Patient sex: F
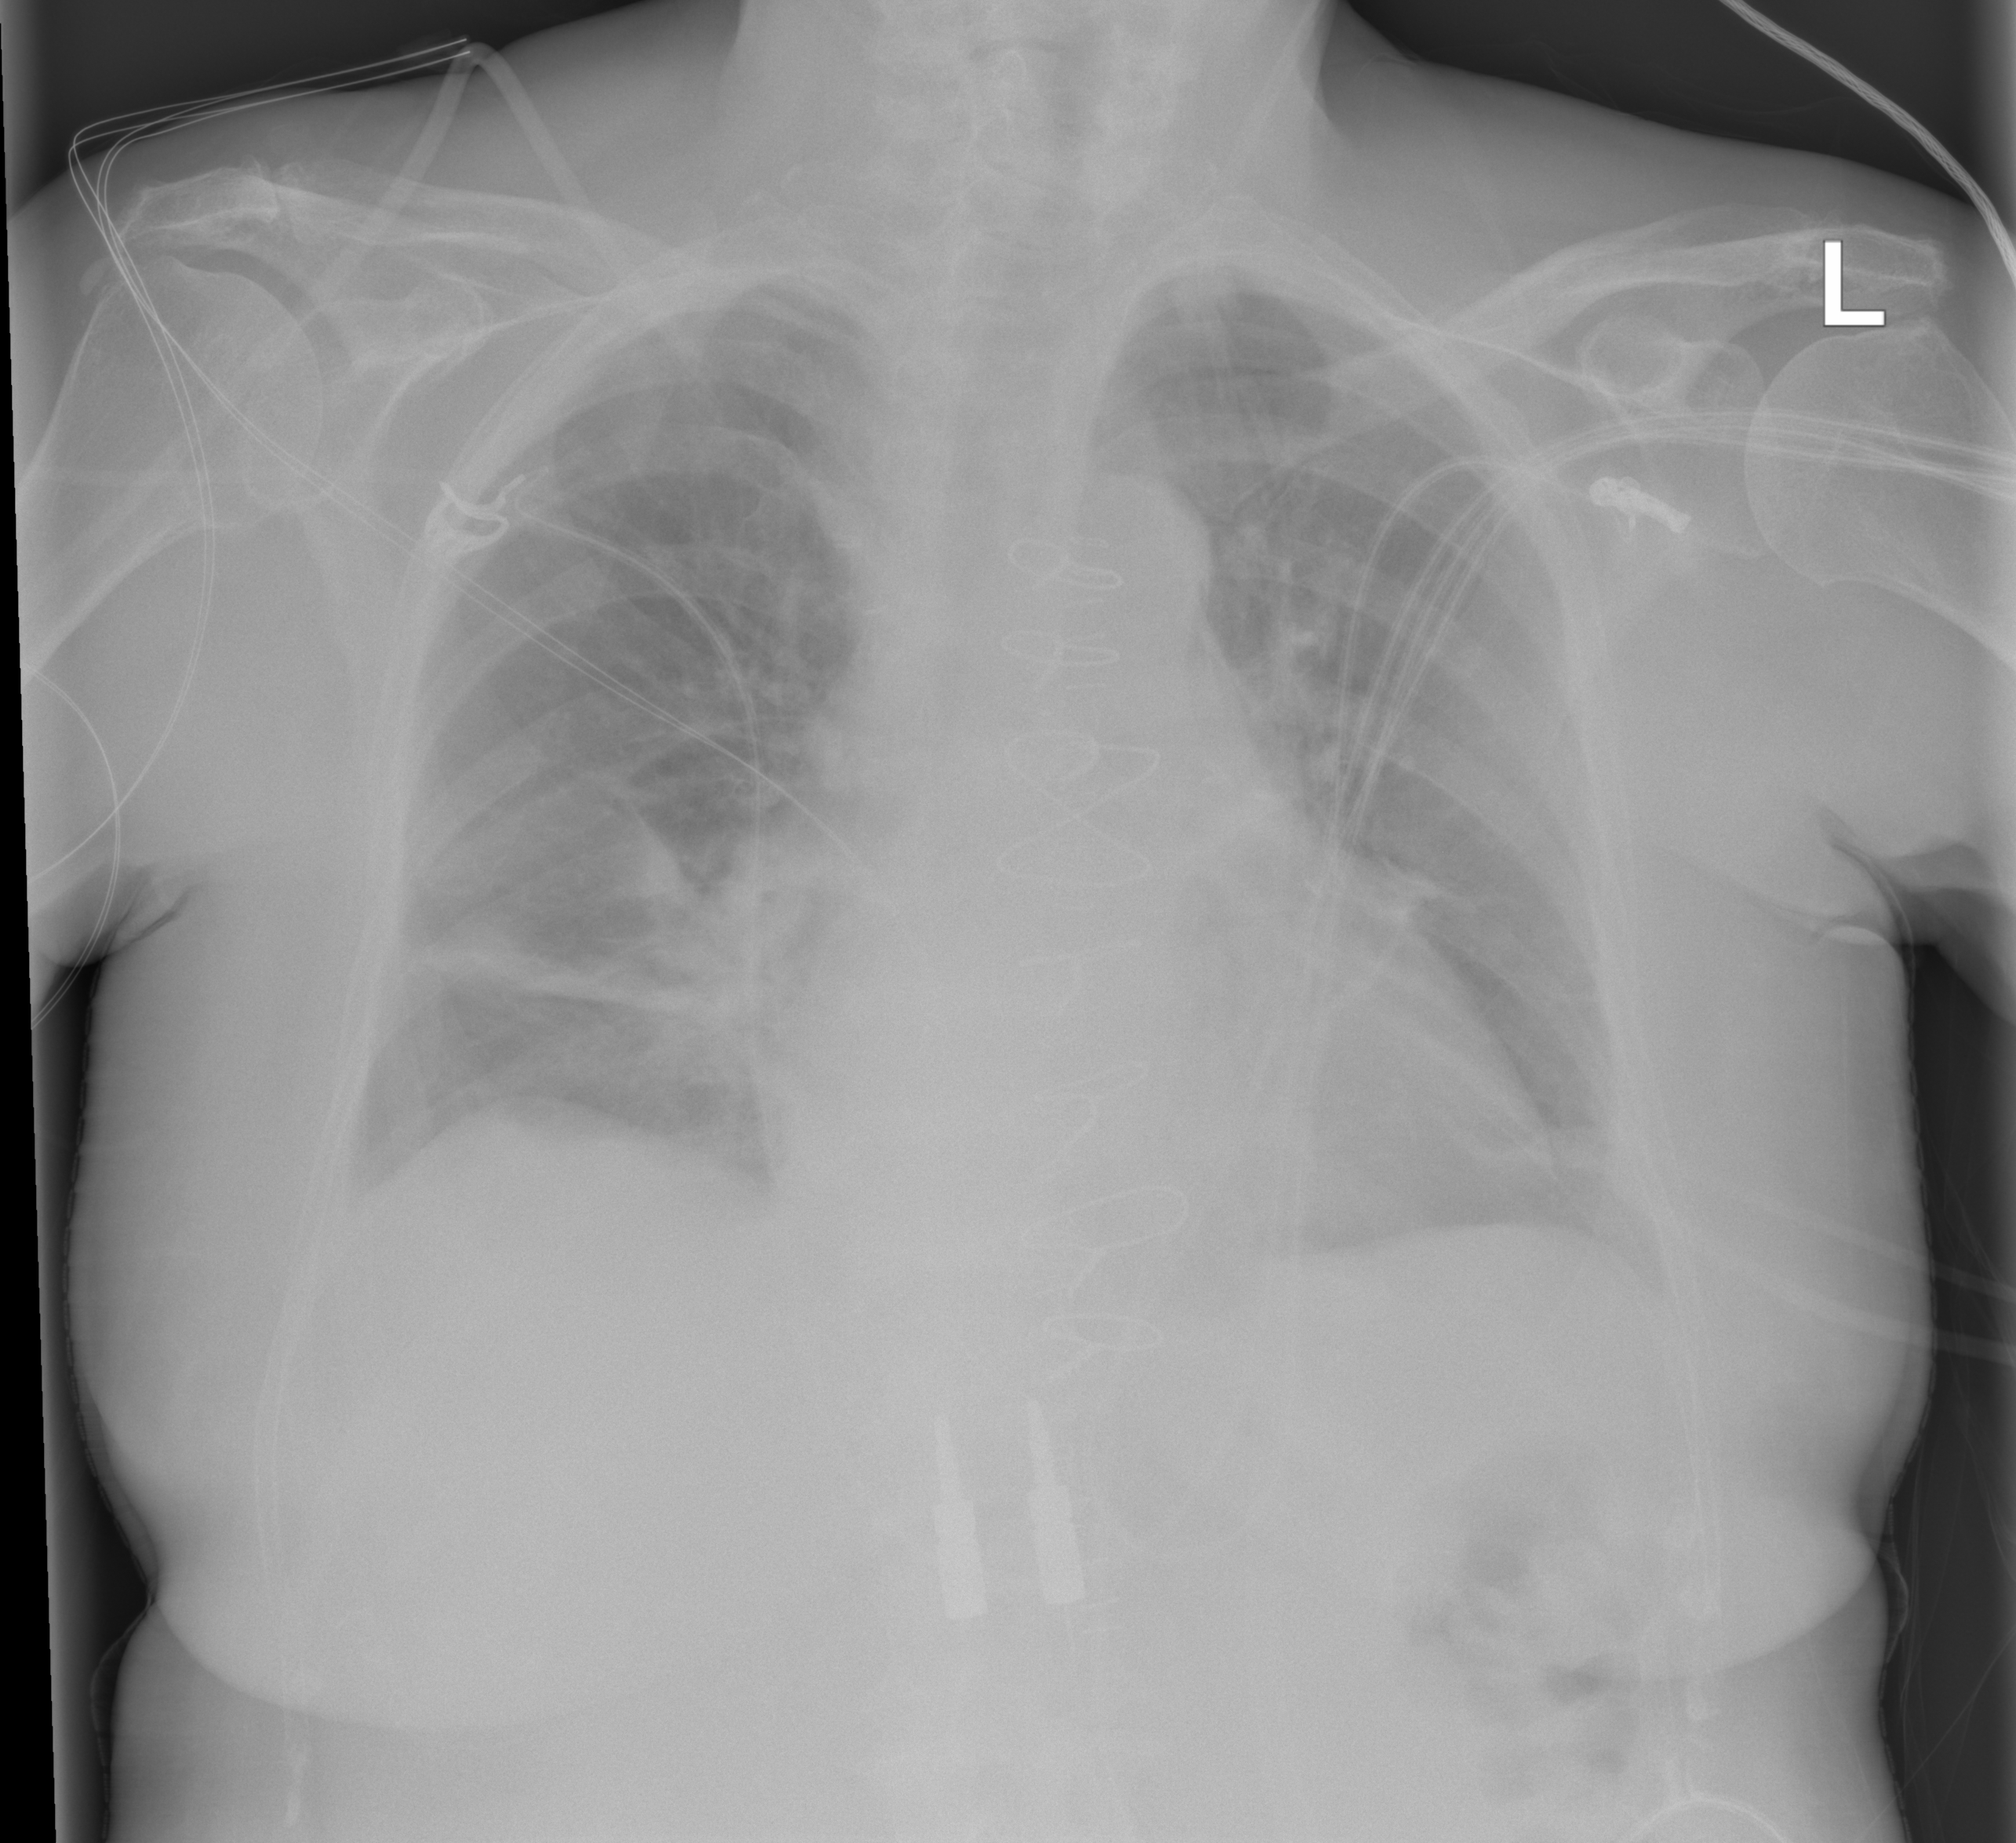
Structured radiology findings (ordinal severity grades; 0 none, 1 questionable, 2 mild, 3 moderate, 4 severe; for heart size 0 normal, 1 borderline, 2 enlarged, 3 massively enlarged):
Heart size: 2
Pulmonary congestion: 2
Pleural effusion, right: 0
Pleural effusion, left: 0
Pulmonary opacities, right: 2
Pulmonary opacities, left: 2
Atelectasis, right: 3
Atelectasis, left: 2